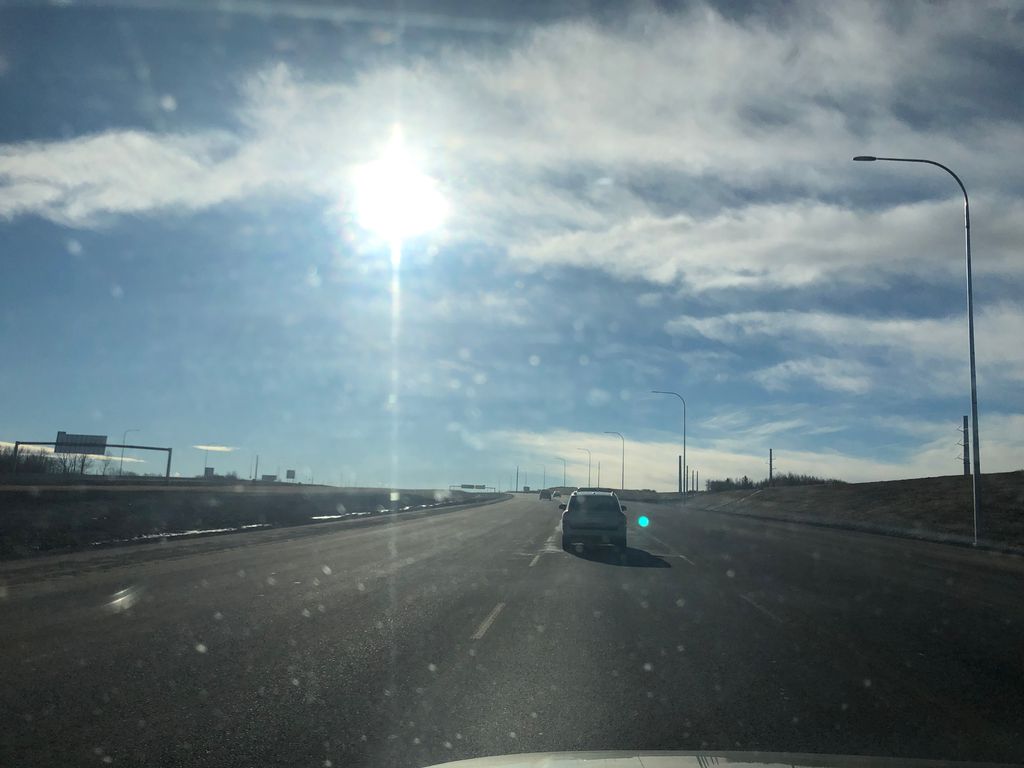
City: calgary